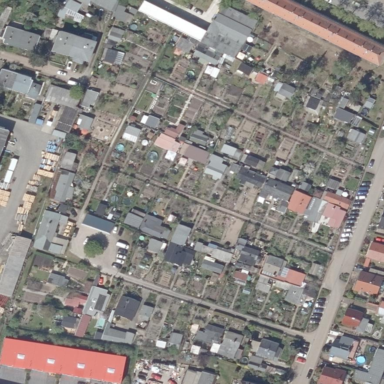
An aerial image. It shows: Allotments area.